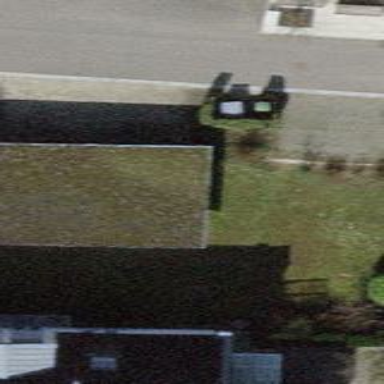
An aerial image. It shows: Group of garages.